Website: lowes
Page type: billing-address
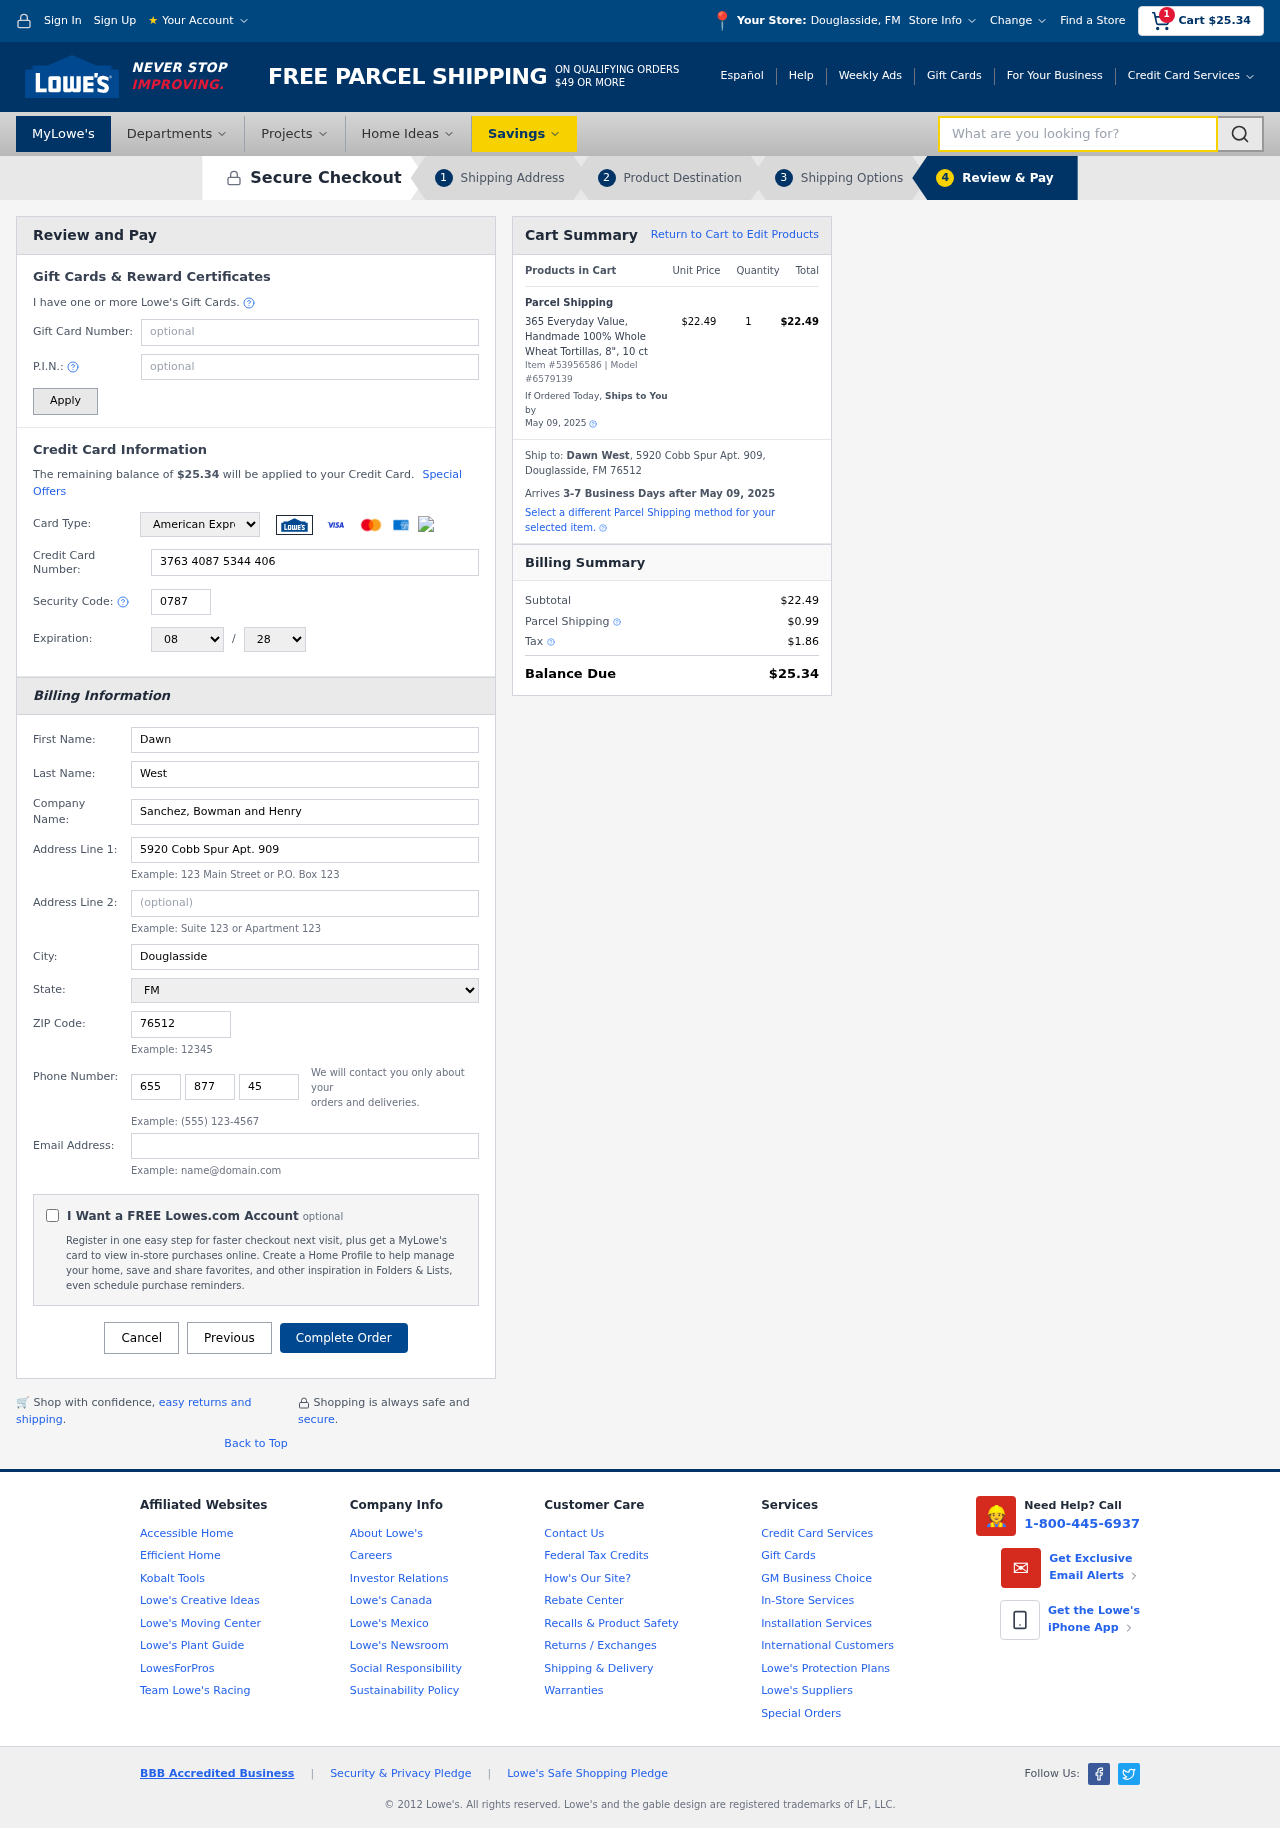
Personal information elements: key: PII_CARD_CVV
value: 0787
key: PII_CARD_EXPIRY_MONTH
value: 08
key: PII_CARD_EXPIRY_YEAR
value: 28
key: PII_CARD_NUMBER
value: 3763 4087 5344 406
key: PII_CARD_TYPE
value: American Express
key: PII_CITY
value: Douglasside
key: PII_CITY_STATE
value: Douglasside, FM
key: PII_COMPANY
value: Sanchez, Bowman and Henry
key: PII_EMAIL
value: dawnwest@yahoo.com
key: PII_FIRSTNAME
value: Dawn
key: PII_FULLNAME
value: Dawn West
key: PII_LASTNAME
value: West
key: PII_PHONE_AREA
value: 655
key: PII_PHONE_PREFIX
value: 877
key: PII_PHONE_SUFFIX
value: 4528
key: PII_POSTCODE
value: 76512
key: PII_STATE
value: FM
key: PII_STREET
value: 5920 Cobb Spur Apt. 909
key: PII_CITY_STATE_ZIP
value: Douglasside, FM 76512
Product elements: key: PRODUCT1_NAME
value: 365 Everyday Value, Handmade 100% Whole Wheat Tortillas, 8", 10 ct
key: PRODUCT1_PRICE
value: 22.49
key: PRODUCT1_QUANTITY
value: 1
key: PRODUCT_ITEM_NUMBER
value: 53956586
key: PRODUCT_MODEL_NUMBER
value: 6579139
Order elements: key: ORDER_SUBTOTAL
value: $25.34
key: ORDER_TOTAL
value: $25.34
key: ORDER_SHIPPING_DATE
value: May 09, 2025
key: ORDER_SUBTOTAL
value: $22.49
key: ORDER_DELIVERY_DATE
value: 3-7 Business Days after May 09, 2025
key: ORDER_SHIPPING_DATE2
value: May 09, 2025
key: ORDER_SUBTOTAL2
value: $22.49
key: ORDER_SHIPPING_COST
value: $0.99
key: ORDER_TAX
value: $1.86
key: ORDER_TOTAL2
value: $25.34
Search elements: key: HEADER_SEARCH
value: What are you looking for?